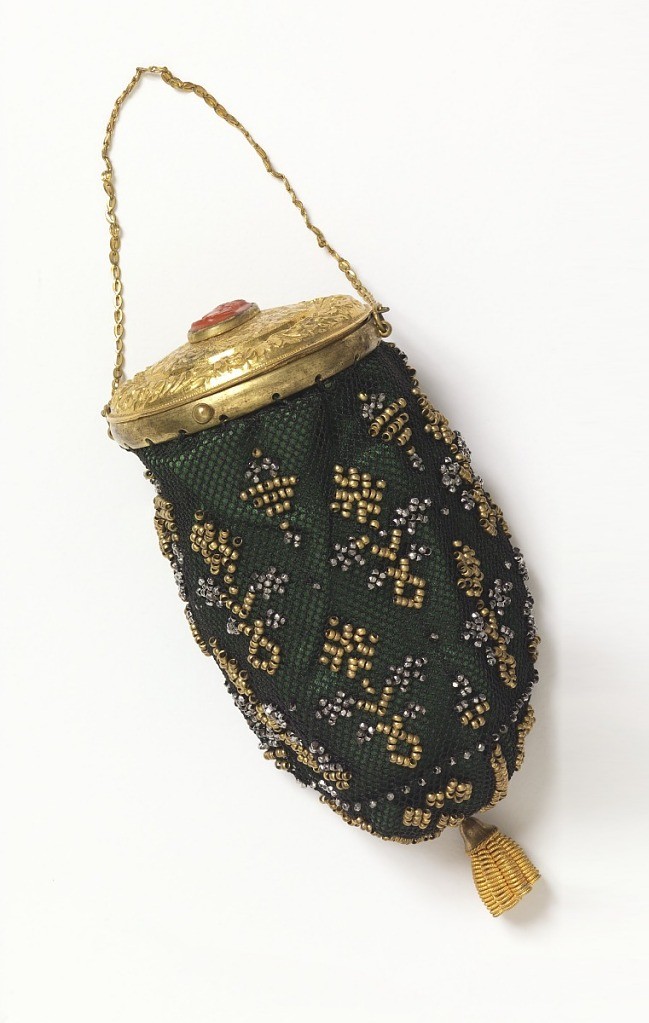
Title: Purse
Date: early 19th century
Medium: silk, metal, carnelian? Technique: beaded crochet
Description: Small sac of crocheted black silk with gilt beads, set within a gold rim with a lid ornamented with a wreath in relief, etched pattern, and a cameo of a head in profile carved in reddish stone. Find gold chain, single gold drop. Lined with green silk.